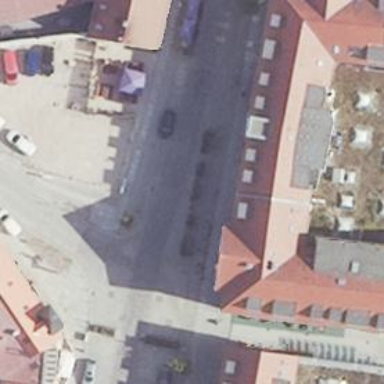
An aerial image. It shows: Ice cream stand or shop.